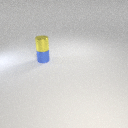
small yellow metal cylinder above small blue metal cylinder